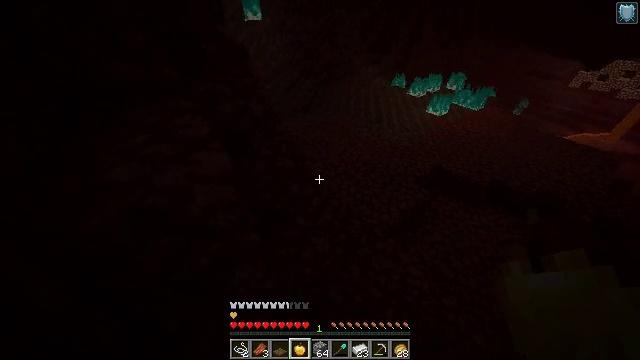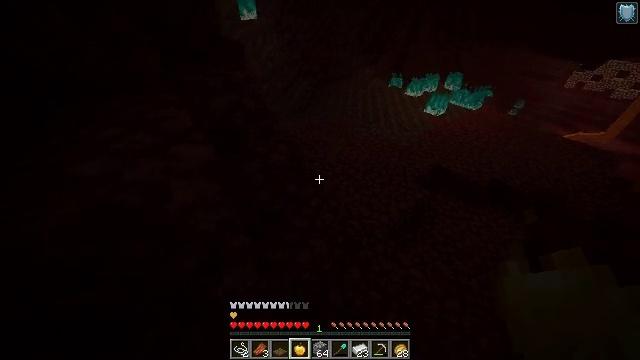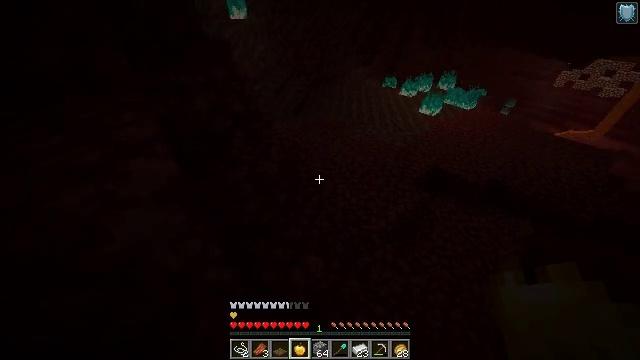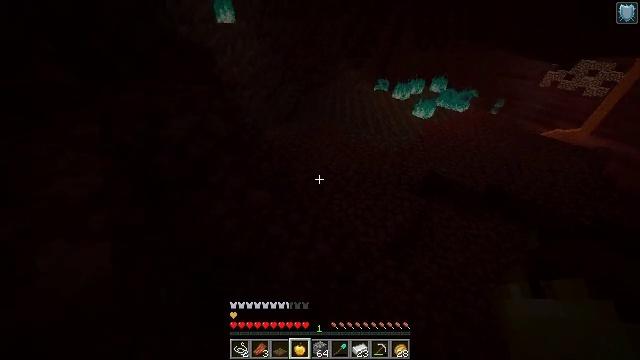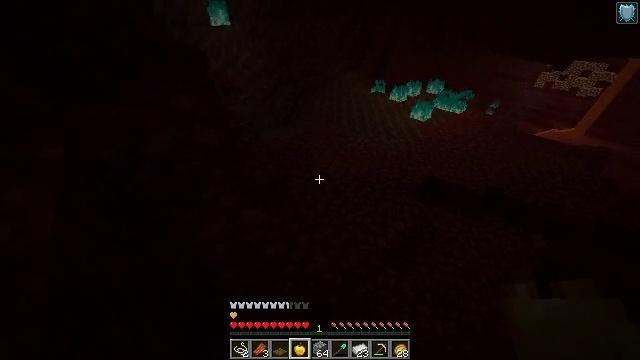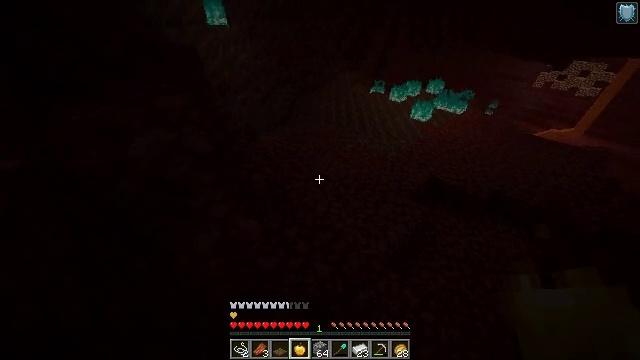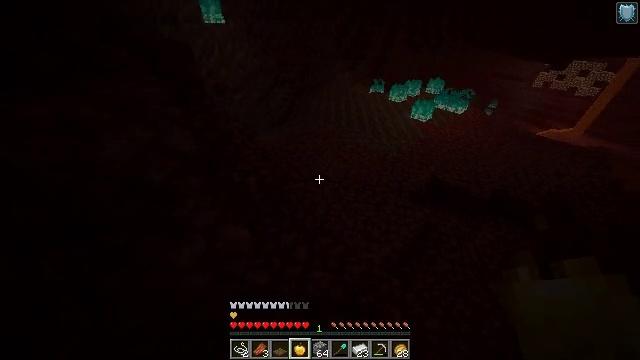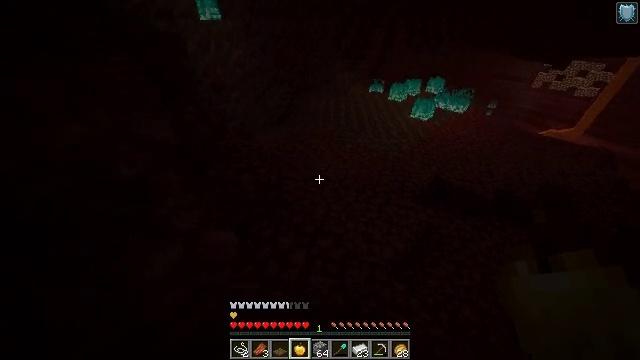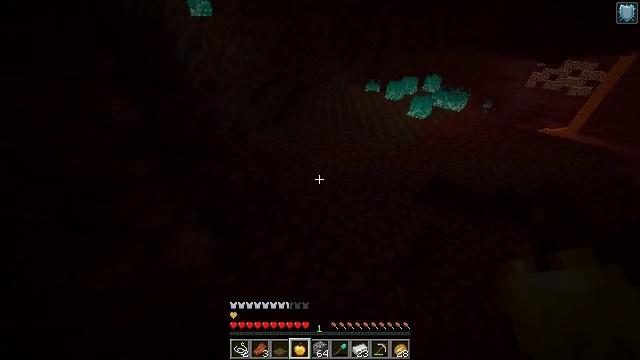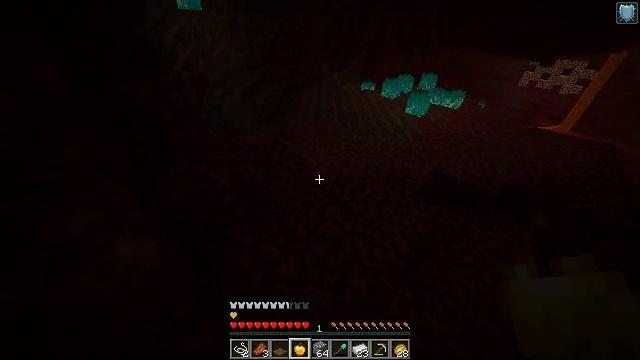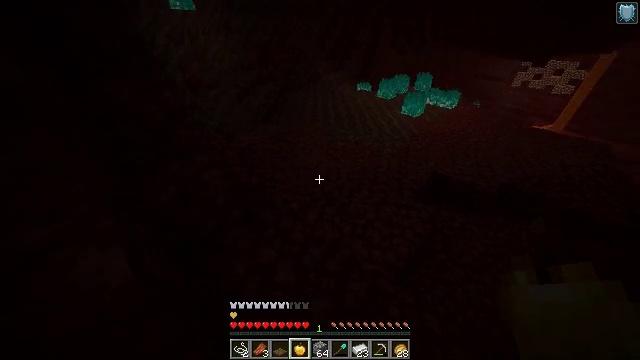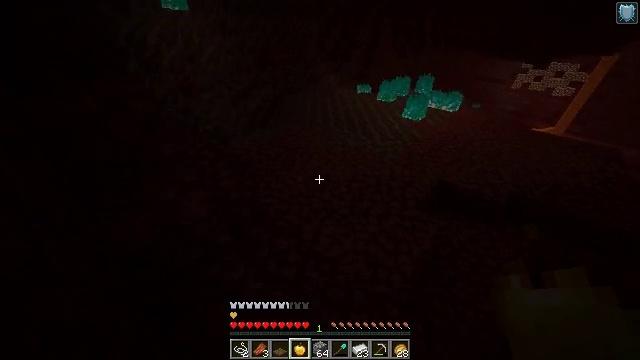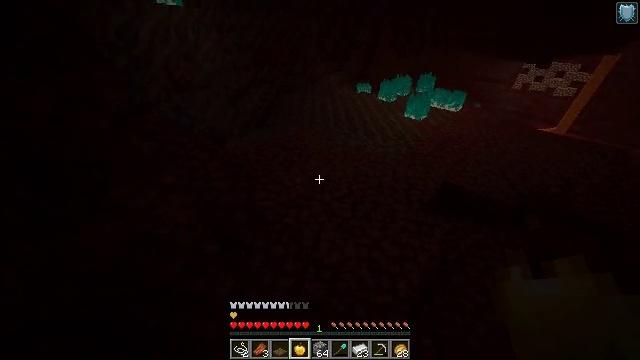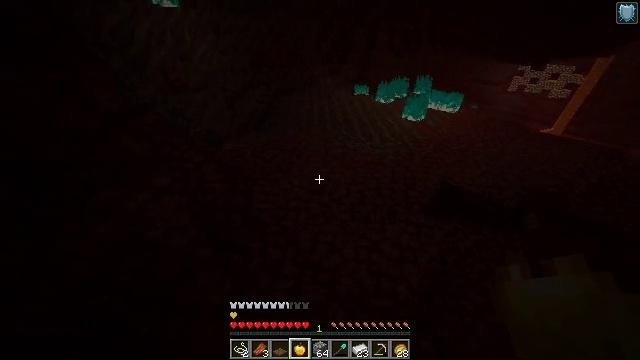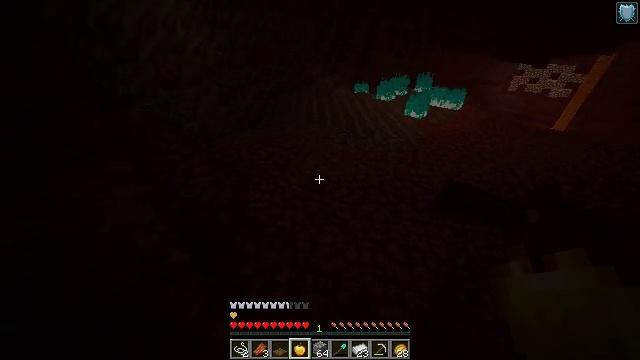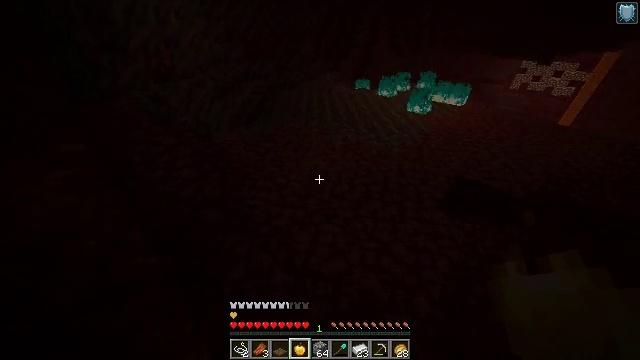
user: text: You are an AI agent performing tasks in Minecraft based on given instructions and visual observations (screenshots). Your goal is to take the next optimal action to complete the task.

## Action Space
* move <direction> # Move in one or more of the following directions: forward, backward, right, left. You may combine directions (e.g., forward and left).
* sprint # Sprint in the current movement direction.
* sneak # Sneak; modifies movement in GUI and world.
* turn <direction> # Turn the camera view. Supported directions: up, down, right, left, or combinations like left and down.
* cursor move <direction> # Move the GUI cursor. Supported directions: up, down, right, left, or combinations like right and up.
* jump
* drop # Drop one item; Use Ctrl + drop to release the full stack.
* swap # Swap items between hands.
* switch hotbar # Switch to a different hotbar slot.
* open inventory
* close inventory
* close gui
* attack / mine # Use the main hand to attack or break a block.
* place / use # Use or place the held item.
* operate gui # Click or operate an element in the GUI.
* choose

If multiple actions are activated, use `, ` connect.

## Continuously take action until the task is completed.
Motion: motion action
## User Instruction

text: Dig soul sand to use for potions.
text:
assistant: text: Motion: move forward, sprint
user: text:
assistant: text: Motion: move forward, sprint, turn right
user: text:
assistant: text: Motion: move forward, turn right
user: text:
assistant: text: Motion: move forward
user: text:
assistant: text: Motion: move forward, sprint
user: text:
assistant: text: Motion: move forward, sprint
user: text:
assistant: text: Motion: move forward, sprint
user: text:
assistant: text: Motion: move forward, turn right
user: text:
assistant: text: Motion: move forward, turn right
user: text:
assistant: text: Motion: move forward, sprint, turn right
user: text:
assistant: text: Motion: move forward, sprint
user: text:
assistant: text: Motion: move forward, sprint
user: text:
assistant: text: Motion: move forward, sprint
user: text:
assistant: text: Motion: move forward
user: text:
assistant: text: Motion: move forward, sprint
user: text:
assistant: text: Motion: move forward, sprint
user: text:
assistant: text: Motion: move forward, sprint
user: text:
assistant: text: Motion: move forward, sprint
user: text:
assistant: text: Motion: move forward, turn up
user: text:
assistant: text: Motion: move forward, turn up
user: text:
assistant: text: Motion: move forward, sprint, turn up
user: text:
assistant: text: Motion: move forward, sprint, turn up
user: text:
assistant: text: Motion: move forward, sprint
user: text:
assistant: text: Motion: move forward, sprint
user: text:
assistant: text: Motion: move forward
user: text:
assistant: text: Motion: move forward
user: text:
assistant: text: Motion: move forward, sprint
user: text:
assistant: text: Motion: move forward, sprint
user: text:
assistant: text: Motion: move forward, sprint
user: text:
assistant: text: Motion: move forward, sprint, turn right and down